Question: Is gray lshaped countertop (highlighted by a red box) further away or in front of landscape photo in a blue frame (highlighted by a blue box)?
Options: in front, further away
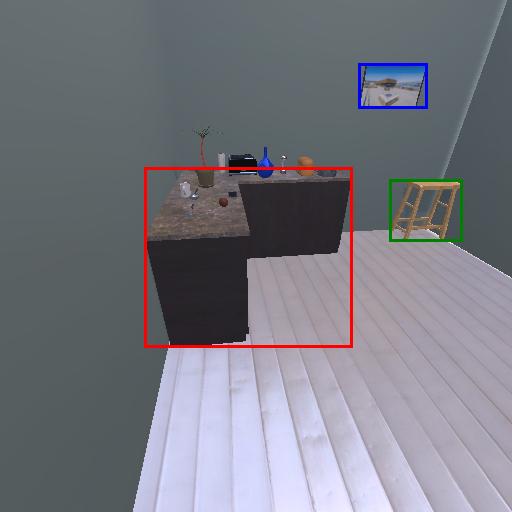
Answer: in front